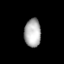
Tissue: lung
Cell type: Endothelial cells
Senescence score: 0.5477
Nuclear area (px): 455
Mean DAPI intensity: 176.655